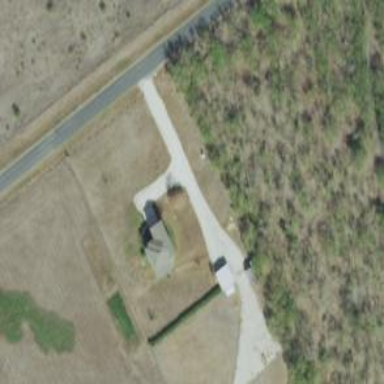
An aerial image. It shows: Driveway.